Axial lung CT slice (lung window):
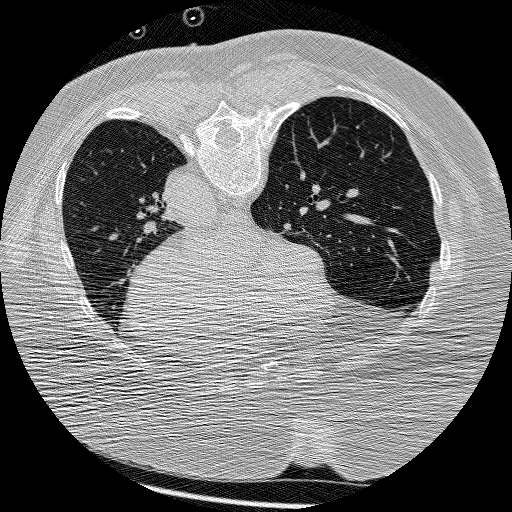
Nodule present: no